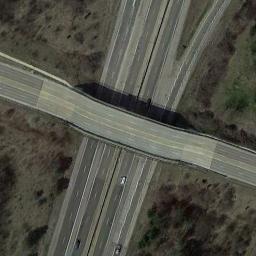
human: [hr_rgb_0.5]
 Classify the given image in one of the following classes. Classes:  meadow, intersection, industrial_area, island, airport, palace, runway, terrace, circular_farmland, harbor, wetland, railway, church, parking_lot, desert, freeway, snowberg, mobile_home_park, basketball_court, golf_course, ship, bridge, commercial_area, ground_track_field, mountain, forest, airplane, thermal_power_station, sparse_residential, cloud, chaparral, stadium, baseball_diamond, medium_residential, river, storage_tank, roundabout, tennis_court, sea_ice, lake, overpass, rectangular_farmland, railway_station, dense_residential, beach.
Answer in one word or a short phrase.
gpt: overpass